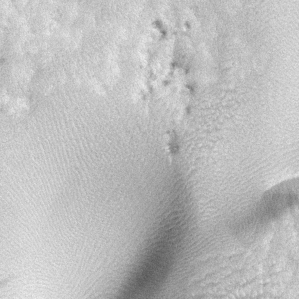
Label: frost